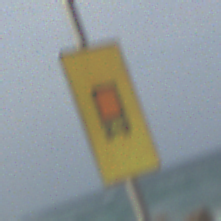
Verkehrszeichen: KennzeichnungspflichtigeFahrzeugeGefaehrlicheGueterOhnePfeilsymbol
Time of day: MorningAfternoon
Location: Outdoor (Suburban)
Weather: PartlyCloudy
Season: NotSpecified
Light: Natural